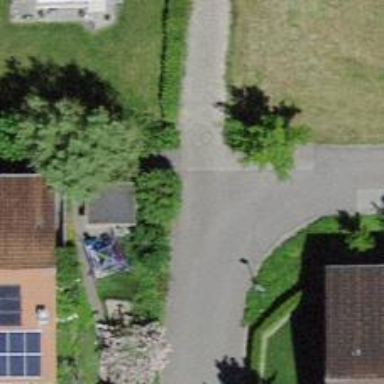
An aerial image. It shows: Footway surfaced with paving stones.